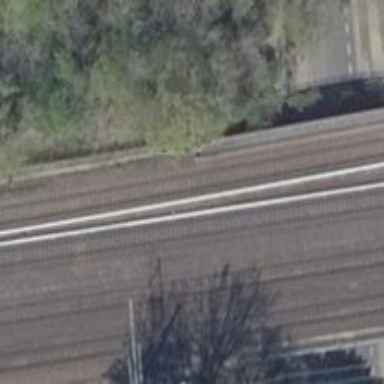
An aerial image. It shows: Bridge for light rail electrified railway.